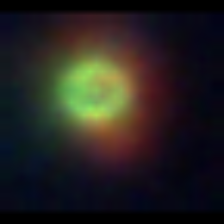
Taxon: NanoPlankton
Group: Other